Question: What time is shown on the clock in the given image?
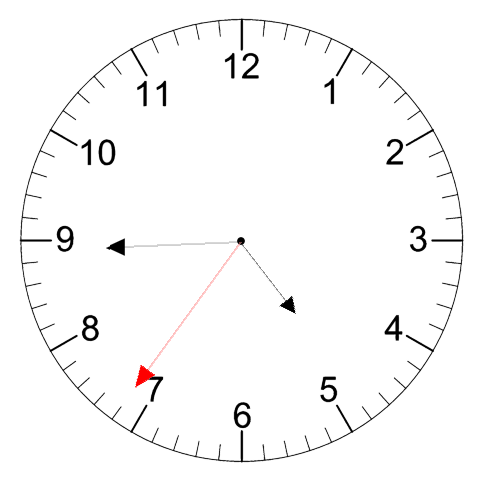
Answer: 04:44:36